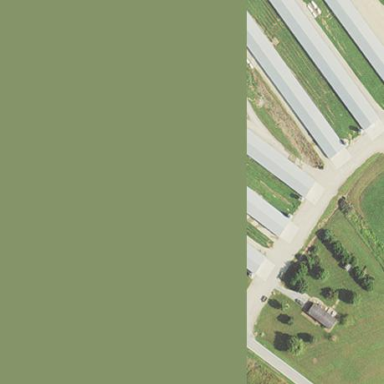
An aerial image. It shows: Farm auxiliary building.